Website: home-depot
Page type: receipt
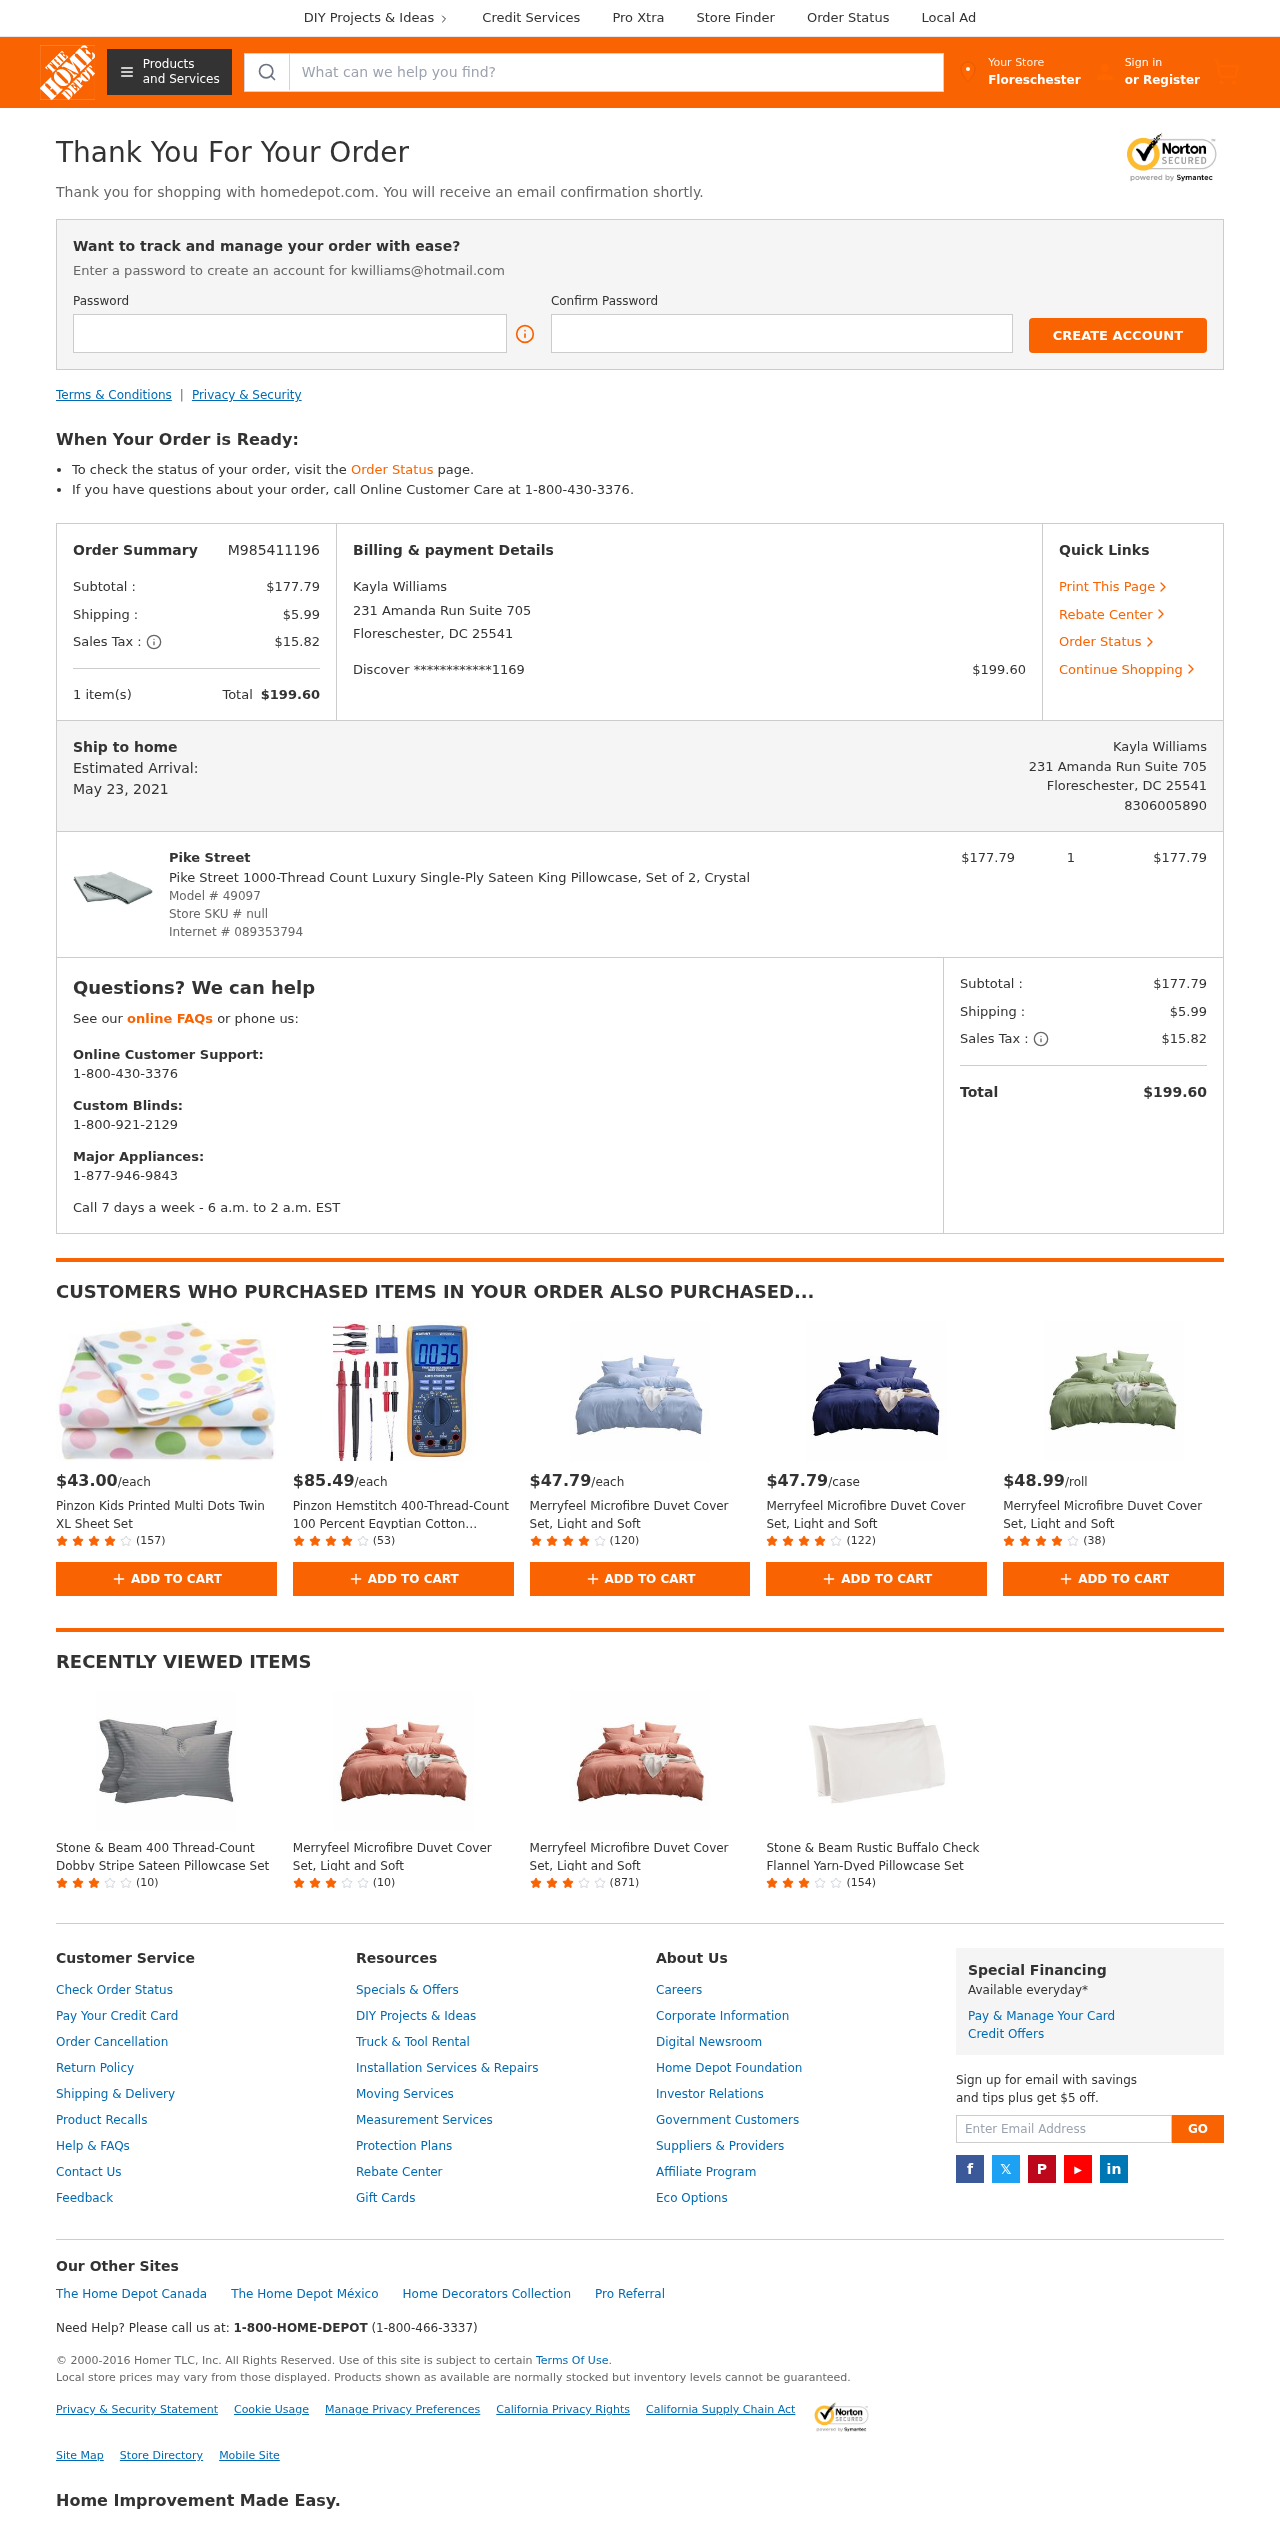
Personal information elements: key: PII_CARD_LAST4
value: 1169
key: PII_CARD_TYPE
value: Discover
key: PII_CITY
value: Floreschester
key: PII_EMAIL
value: kwilliams@hotmail.com
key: PII_FULLNAME
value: Kayla Williams
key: PII_PHONE
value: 8306005890
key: PII_STREET
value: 231 Amanda Run Suite 705
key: PII_CITY_STATE_ZIP
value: Floreschester, DC 25541
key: PII_FULLNAME2
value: Kayla Williams
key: PII_STREET2
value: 231 Amanda Run Suite 705
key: PII_CITY_STATE_ZIP2
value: Floreschester, DC 25541
Product elements: key: PRODUCT1_BRAND
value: Pike Street
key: PRODUCT1_NAME
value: Pike Street 1000-Thread Count Luxury Single-Ply Sateen King Pillowcase, Set of 2, Crystal
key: PRODUCT1_PRICE
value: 177.79
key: PRODUCT1_QUANTITY
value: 1
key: PRODUCT2_PRICE
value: $43.00
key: PRODUCT2_NAME
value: Pinzon Kids Printed Multi Dots Twin XL Sheet Set
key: PRODUCT2_NUM_RATINGS
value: (157)
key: PRODUCT3_PRICE
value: $85.49
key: PRODUCT3_NAME
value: Pinzon Hemstitch 400-Thread-Count 100 Percent Egyptian Cotton Standard Pillowcase Set
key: PRODUCT3_NUM_RATINGS
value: (53)
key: PRODUCT4_PRICE
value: $47.79
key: PRODUCT4_NAME
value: Merryfeel Microfibre Duvet Cover Set, Light and Soft
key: PRODUCT4_NUM_RATINGS
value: (120)
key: PRODUCT5_PRICE
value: $47.79
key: PRODUCT5_NAME
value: Merryfeel Microfibre Duvet Cover Set, Light and Soft
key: PRODUCT5_NUM_RATINGS
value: (122)
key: PRODUCT6_PRICE
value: $48.99
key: PRODUCT6_NAME
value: Merryfeel Microfibre Duvet Cover Set, Light and Soft
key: PRODUCT6_NUM_RATINGS
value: (38)
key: PRODUCT7_NAME
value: Stone & Beam 400 Thread-Count Dobby Stripe Sateen Pillowcase Set
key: PRODUCT7_NUM_RATINGS
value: (10)
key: PRODUCT8_NAME
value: Merryfeel Microfibre Duvet Cover Set, Light and Soft
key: PRODUCT8_NUM_RATINGS
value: (10)
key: PRODUCT9_NAME
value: Merryfeel Microfibre Duvet Cover Set, Light and Soft
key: PRODUCT9_NUM_RATINGS
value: (871)
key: PRODUCT10_NAME
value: Stone & Beam Rustic Buffalo Check Flannel Yarn-Dyed Pillowcase Set
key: PRODUCT10_NUM_RATINGS
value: (154)
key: PRODUCT_MODEL_NUMBER
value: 49097
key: PRODUCT_INTERNET_NUMBER
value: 089353794
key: PRODUCT1_LINE_TOTAL
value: $177.79
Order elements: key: ORDER_ID
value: M985411196
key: ORDER_SUBTOTAL
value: $177.79
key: ORDER_SHIPPING_COST
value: $5.99
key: ORDER_TAX
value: $15.82
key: ORDER_NUM_ITEMS
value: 1 item(s)
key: ORDER_TOTAL
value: $199.60
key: ORDER_DELIVERY_DATE
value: May 23, 2021
Search elements: key: HEADER_SEARCH
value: What can we help you find?
Other elements: key: STORE_SKU
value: null